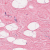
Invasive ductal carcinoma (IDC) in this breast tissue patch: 0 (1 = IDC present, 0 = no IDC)